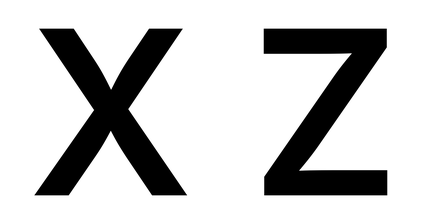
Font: Inter_SemiBold